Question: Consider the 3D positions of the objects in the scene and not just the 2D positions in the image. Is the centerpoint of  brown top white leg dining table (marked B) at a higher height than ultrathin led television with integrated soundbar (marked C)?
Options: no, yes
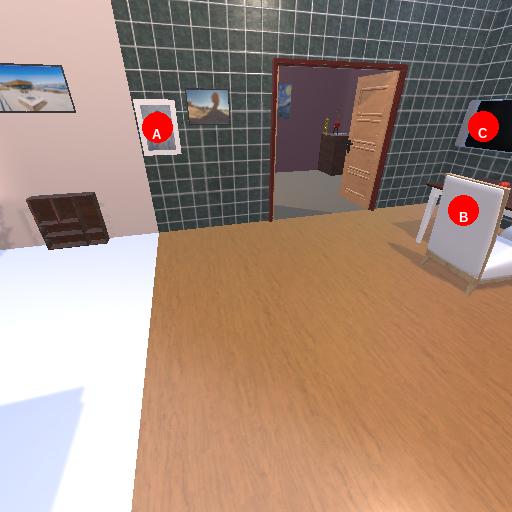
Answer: no